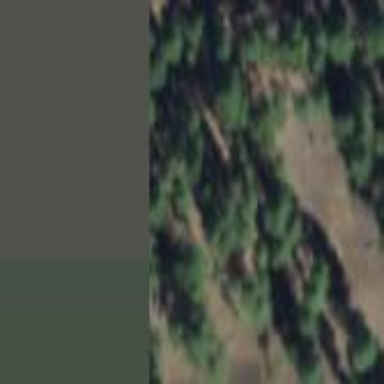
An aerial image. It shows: Evergreen needle-leaved woodland.